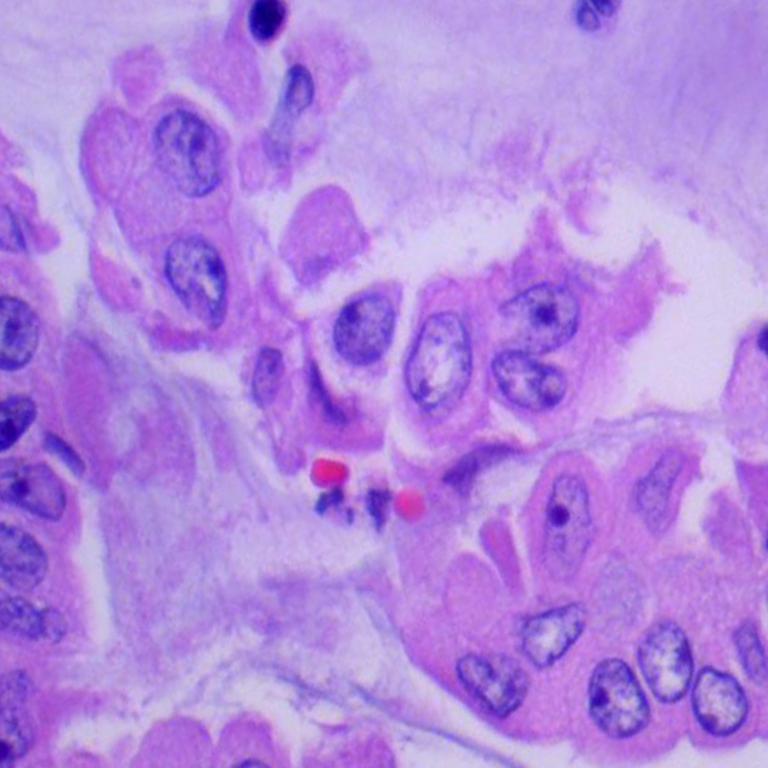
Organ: lung
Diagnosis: adenocarcinomas